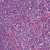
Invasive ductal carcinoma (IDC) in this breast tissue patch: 0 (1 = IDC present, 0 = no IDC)